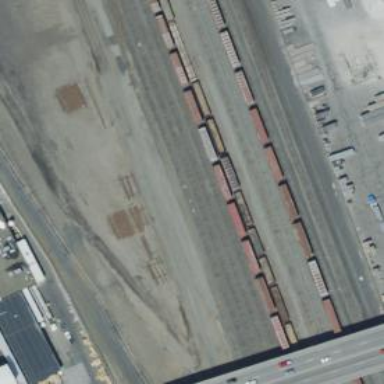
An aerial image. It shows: Railway siding for service.